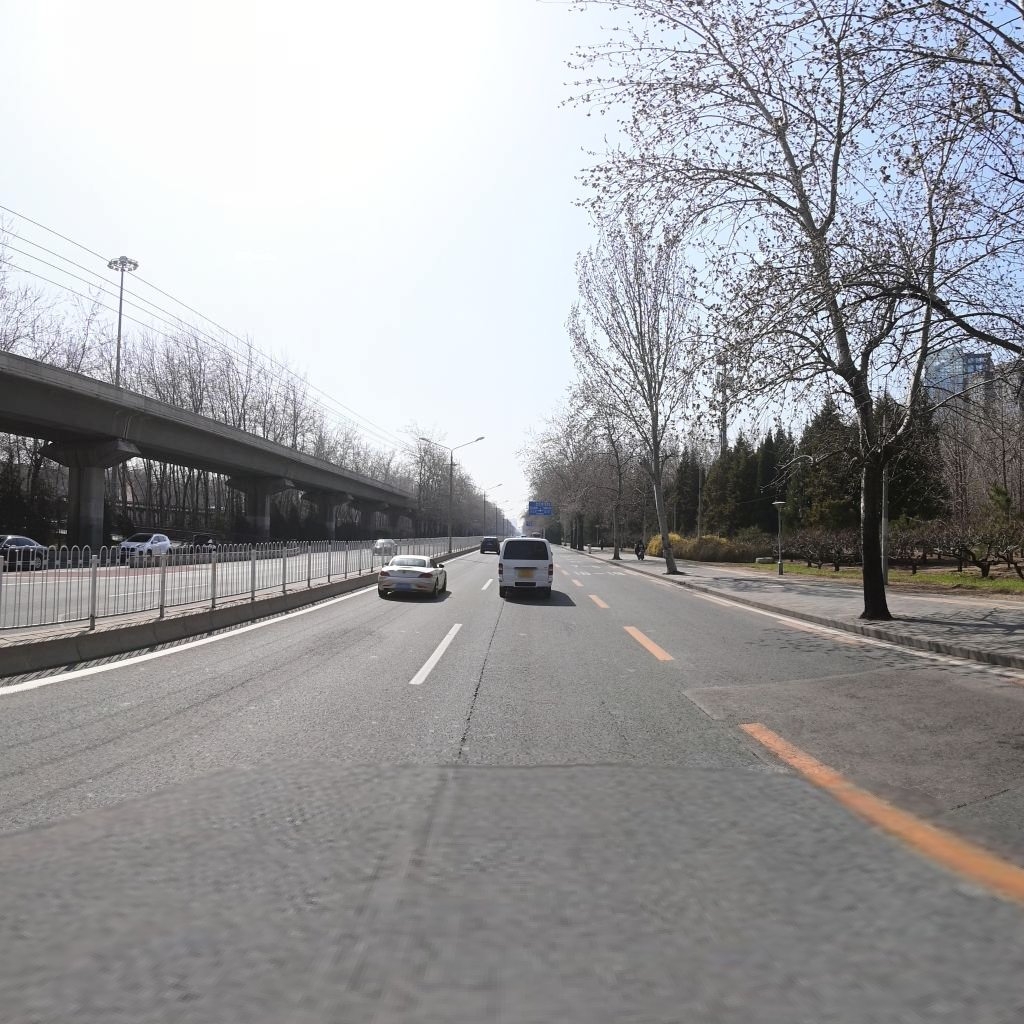
Region: Chaoyang
Road damage annotations: longitudinal crack, longitudinal crack, longitudinal crack, transverse crack